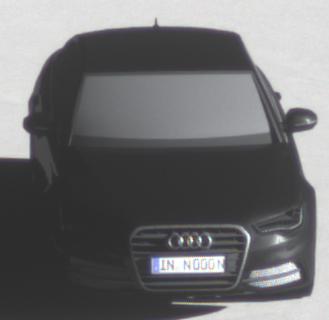
Make: Audi
Model: A6 2.0 TFSI
Detailed model: A6 (C7) Limousine
Model produced from: 2011/10
Model produced until: 2014/09
Doors: 4
Color: black
Road condition: dry road
Daytime: morning or afternoon
Contrast: high contrast